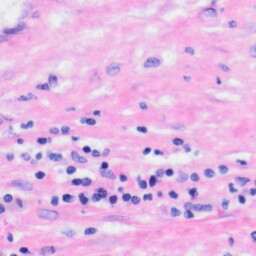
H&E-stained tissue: Liver